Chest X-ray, PA view. Patient: 48 years old, sex F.
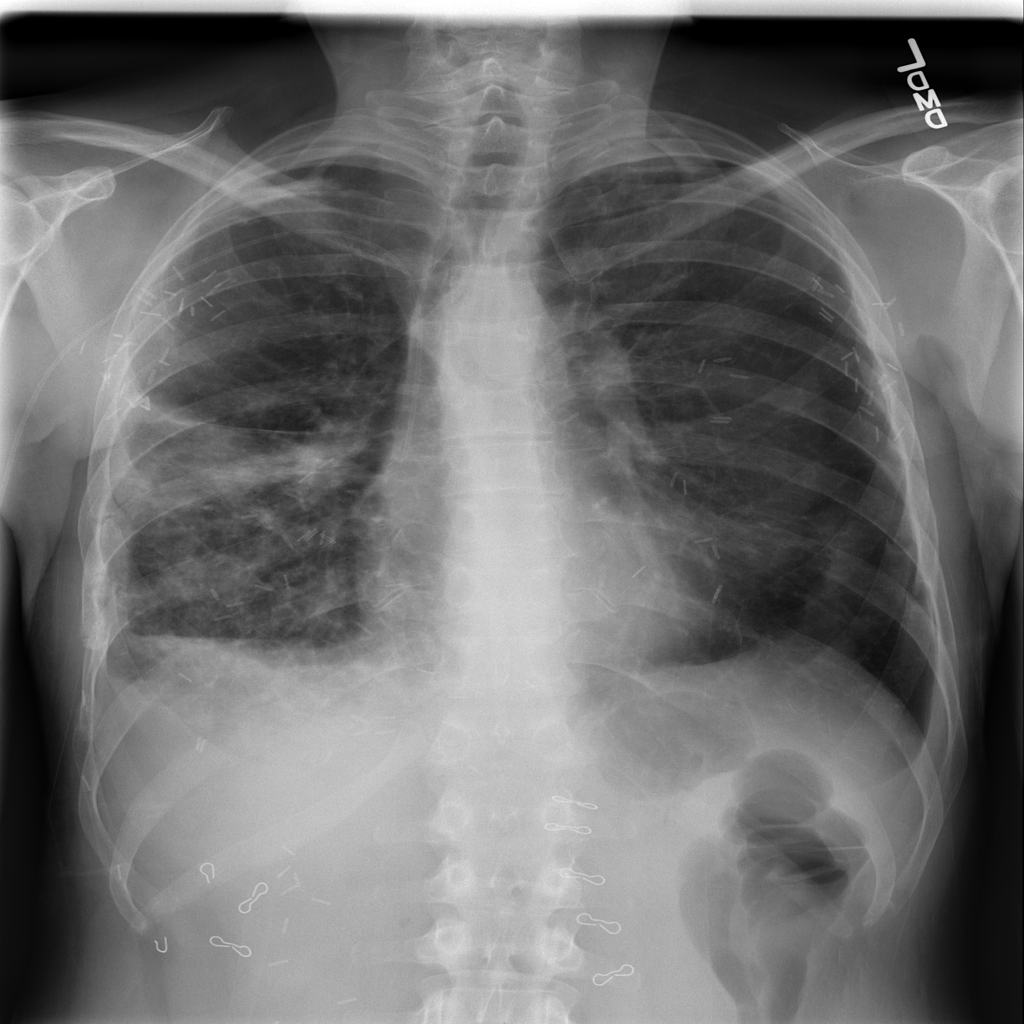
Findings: Effusion, Infiltration